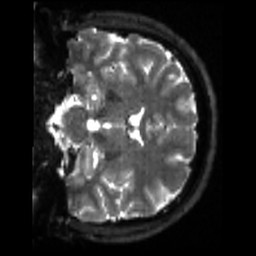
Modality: sbref
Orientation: coronal
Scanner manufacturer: siemens
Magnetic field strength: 3 T
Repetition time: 4 s
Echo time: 0.0594 s